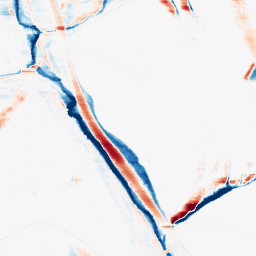
Category: morphological
Decomposition family: morphological_rect
Decomposition parameters: operation: average
width: 20
height: 3
Upsampling method: bicubic
Upsampling parameters: scale: 8
Upsampling scale: 8